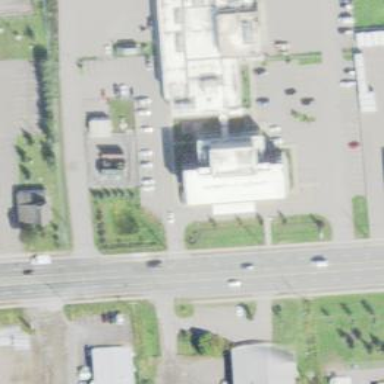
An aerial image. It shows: Building that serves as place of worship.